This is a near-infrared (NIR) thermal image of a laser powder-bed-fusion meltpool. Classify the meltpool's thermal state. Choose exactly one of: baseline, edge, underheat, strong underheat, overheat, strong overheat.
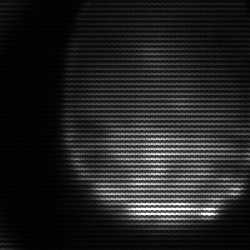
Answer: edge